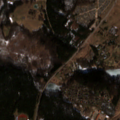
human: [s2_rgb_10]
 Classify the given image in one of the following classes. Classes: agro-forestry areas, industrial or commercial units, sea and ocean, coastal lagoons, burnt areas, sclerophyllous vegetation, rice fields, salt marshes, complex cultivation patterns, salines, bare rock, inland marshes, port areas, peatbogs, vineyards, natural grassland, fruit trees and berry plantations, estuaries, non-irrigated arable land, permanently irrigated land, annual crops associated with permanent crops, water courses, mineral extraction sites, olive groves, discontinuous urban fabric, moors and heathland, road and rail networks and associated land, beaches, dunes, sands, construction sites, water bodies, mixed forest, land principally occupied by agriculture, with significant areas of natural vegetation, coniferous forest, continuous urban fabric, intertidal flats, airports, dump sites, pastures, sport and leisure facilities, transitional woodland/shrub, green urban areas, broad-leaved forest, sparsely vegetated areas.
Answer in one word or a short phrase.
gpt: sport and leisure facilities, complex cultivation patterns, coniferous forest, mixed forest, inland marshes